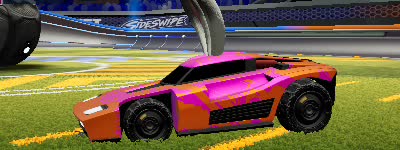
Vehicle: breakout